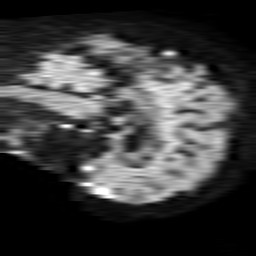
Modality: TRACE
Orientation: sagittal
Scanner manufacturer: philips
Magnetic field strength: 1.5 T
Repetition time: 4.6 s
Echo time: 0.08517 s